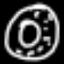
Label: donut